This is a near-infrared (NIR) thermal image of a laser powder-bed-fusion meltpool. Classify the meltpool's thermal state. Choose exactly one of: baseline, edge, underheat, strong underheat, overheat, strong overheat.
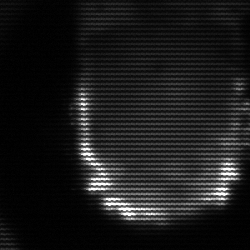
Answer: baseline